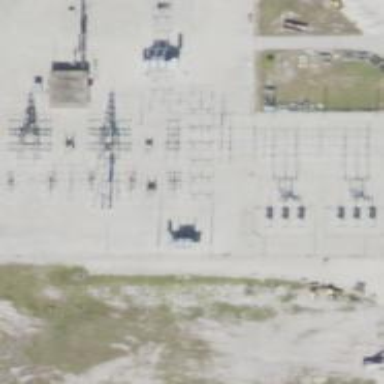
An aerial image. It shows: Switch used for power control.